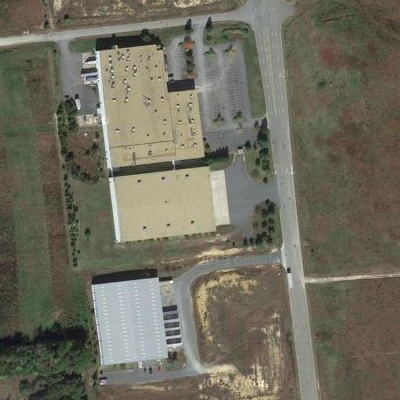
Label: cIndustry